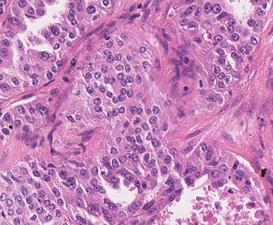
Tumor epithelial tissue: yes
Tumor-associated stroma tissue: yes
Normal tissue: no